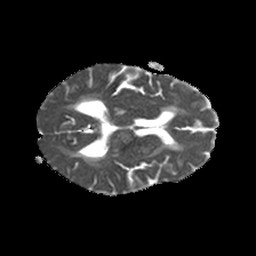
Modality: ADC
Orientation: axial
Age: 64
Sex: female
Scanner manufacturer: philips
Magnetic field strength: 1.5 T
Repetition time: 3.136 s
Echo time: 0.06922 s